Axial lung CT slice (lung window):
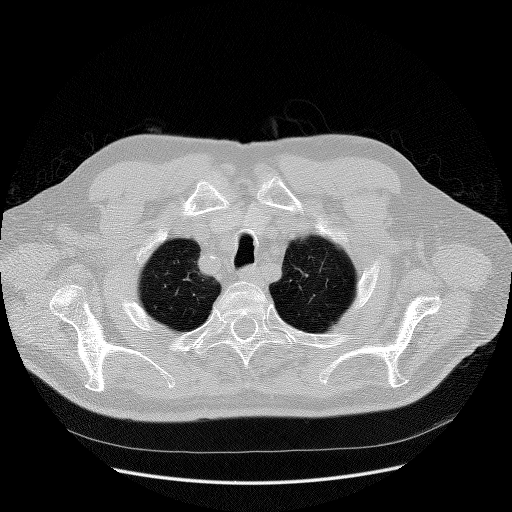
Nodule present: no